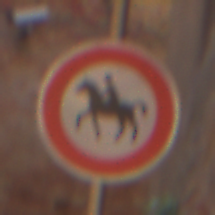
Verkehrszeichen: VerbotReiter
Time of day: MorningAfternoon
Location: Outdoor (Urban)
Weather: Clear
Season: NotSpecified
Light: Natural